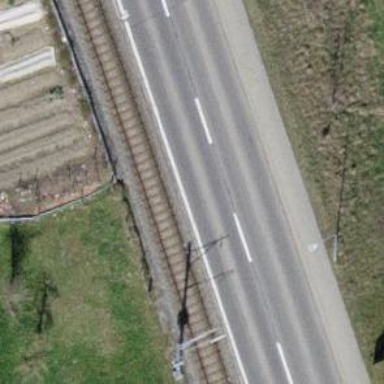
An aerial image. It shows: Single railway track with electrified contact line.